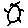
Label: sun